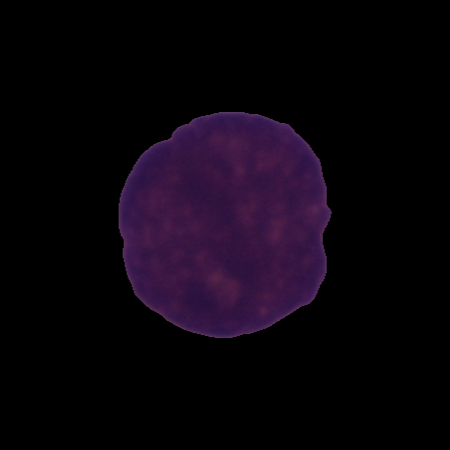
Label: cancer